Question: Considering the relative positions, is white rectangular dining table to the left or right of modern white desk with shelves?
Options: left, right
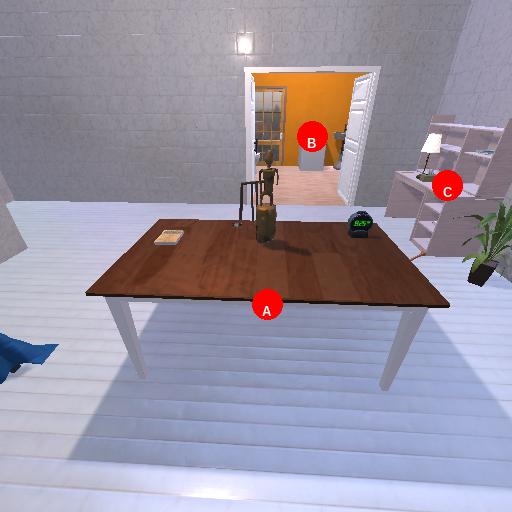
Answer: left